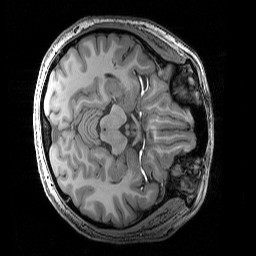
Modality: T1w
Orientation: axial
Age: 22
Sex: female
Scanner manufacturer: siemens
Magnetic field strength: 3 T
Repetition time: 2.3 s
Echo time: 0.00344 s